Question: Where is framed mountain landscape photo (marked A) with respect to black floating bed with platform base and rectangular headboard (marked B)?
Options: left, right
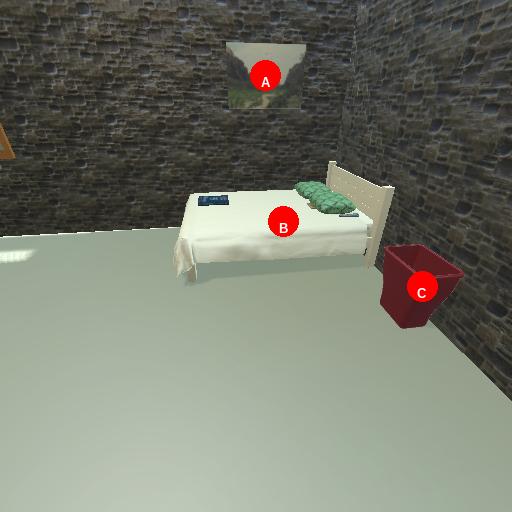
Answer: left